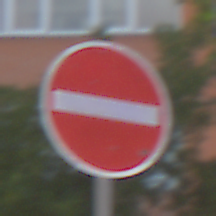
Verkehrszeichen: VerbotDerEinfahrt
Umgebung: Outdoor, Suburban
Tageszeit: MorningAfternoon
Wetter: PartlyCloudy
Licht: Natural
Jahreszeit: NotSpecified
Kontrast: HighContrast